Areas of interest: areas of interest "Jinbaihui Hotel"
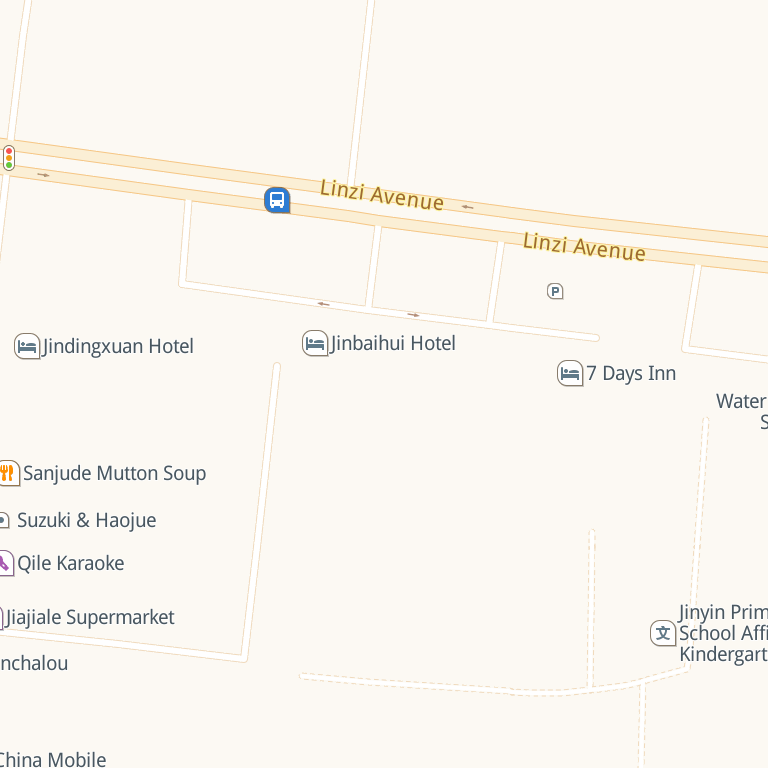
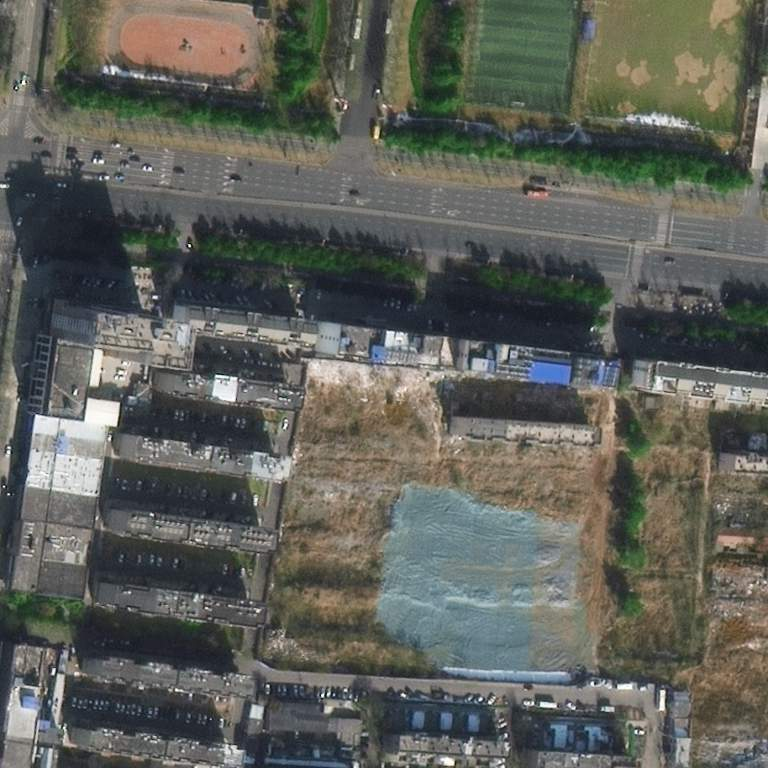